Current action and preconditions to check: trajectory_clear

Your task: For each precondition in the list above, predict whether it will hold at this action.

Consider the current scene as observed from the mobile robot's camera, and analyze the predicted future states of all dynamic agents (e.g., people, animals, vehicles, or any moving entities) within the NEXT SECOND.

IMPORTANT: Only answer "very likely" if you are absolutely certain—based on strong, clear evidence—that a dynamic agent will violate the precondition in the predicted future state. Do NOT answer "very likely" for unlikely, ambiguous, or low-probability risks.

Ask yourself for each precondition: Is there a high probability, with clear and convincing evidence, that the predicted future states of any dynamic agent will interfere with the predicted future state of the currently executing action within the NEXT SECOND, causing that precondition to fail?

Assess the risk level based on these predictions. Use "likely" or "very likely" if motions create a clear risk of interference.

Use "neutral" or "improbable" if agents are nearby but their predicted paths are clearly diverging or non-conflicting.

Failure Risk Categories: "very improbable", "improbable", "neutral", "likely", "very likely"

Answer Format: Output ONLY the probability_of_failure value from these categories: "very improbable", "improbable", "neutral", "likely", "very likely"

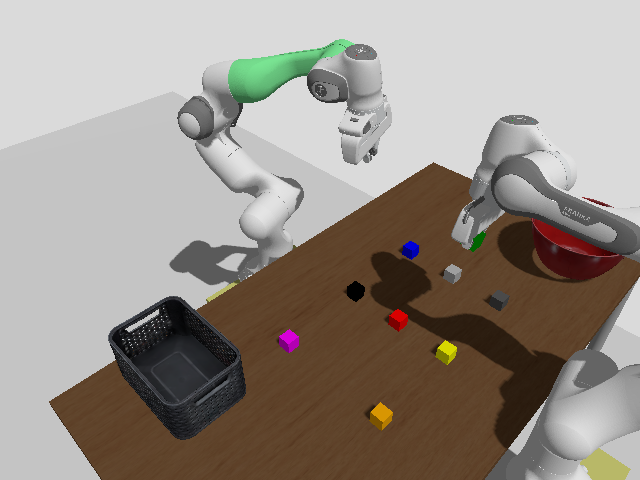

Answer: very improbable